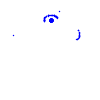
Particle: electron